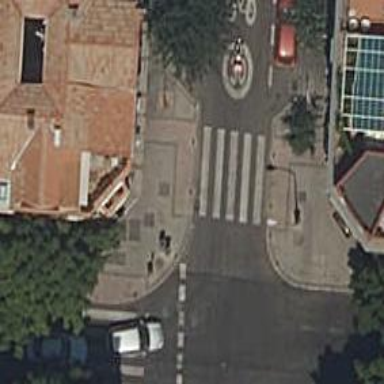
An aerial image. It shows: Uncontrolled crossing on the road.